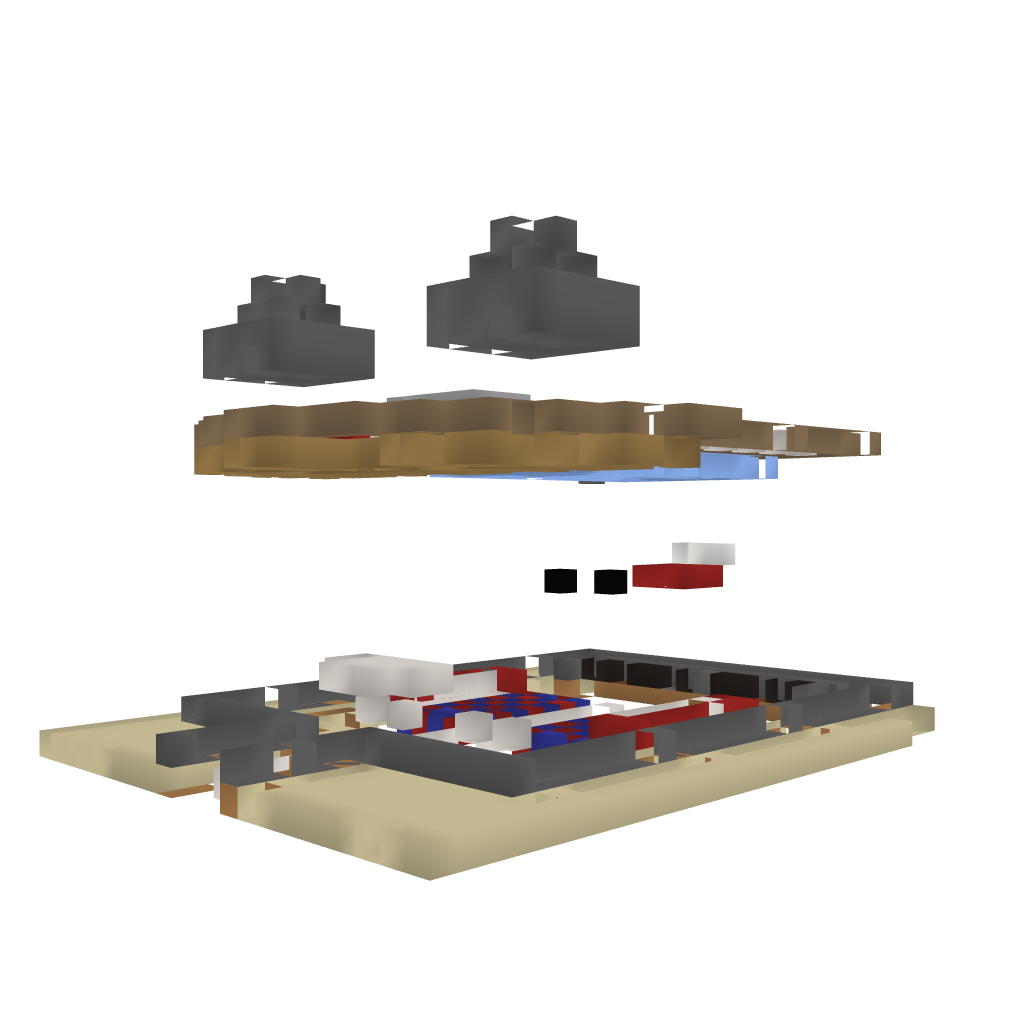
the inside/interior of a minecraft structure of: Modern House/Penthouse